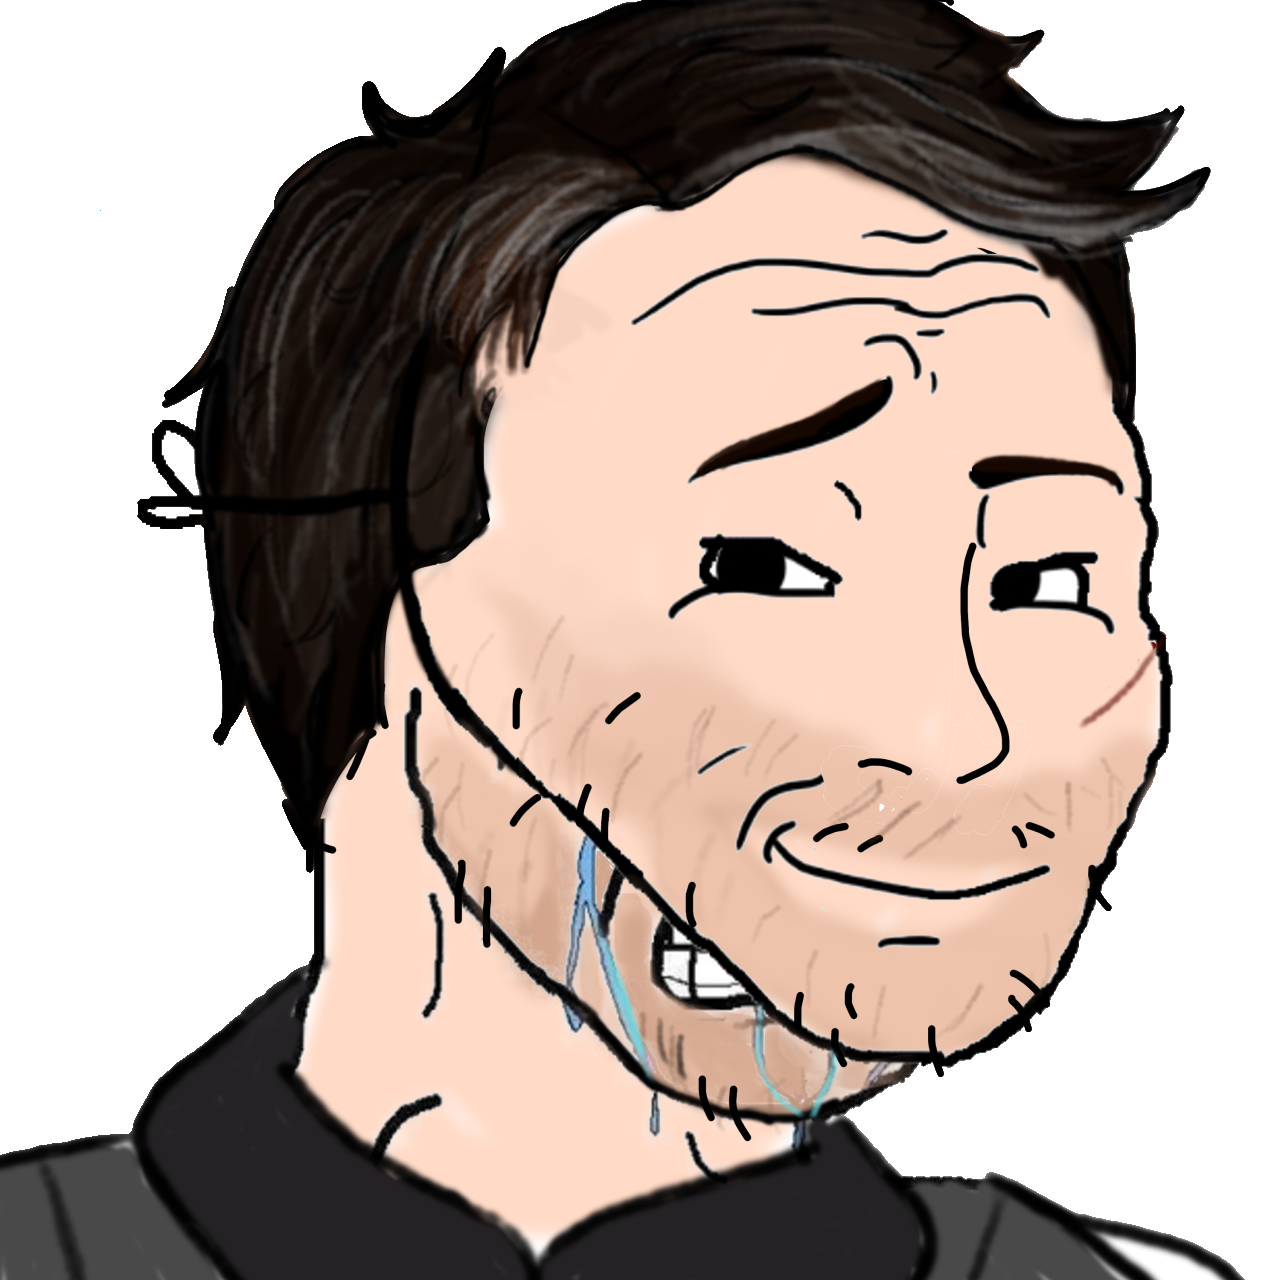
Label: 5_Crying_Wojak